Field crop: maize
Growth stage: 2
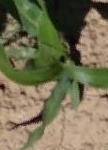
Species: maize